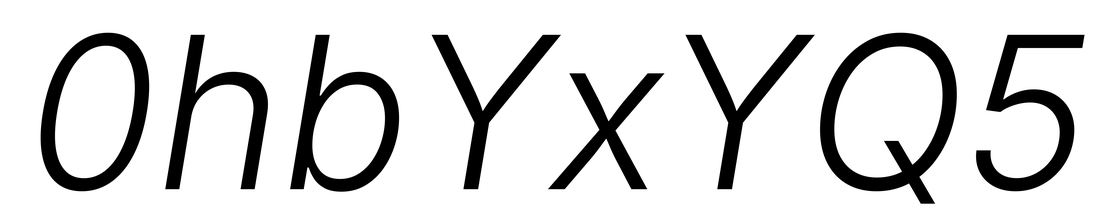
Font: Inter-Italic_Light_Italic